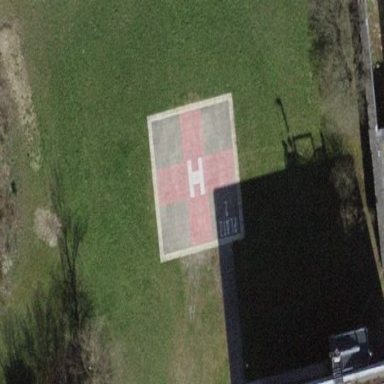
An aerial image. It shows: Image of helipad at airport.